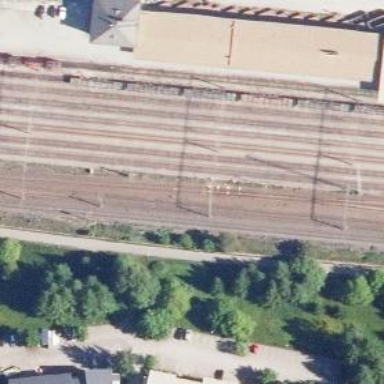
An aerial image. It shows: Railway signal.